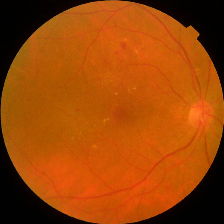
Diabetic retinopathy grade: No DR